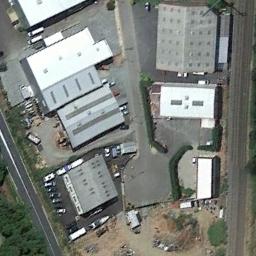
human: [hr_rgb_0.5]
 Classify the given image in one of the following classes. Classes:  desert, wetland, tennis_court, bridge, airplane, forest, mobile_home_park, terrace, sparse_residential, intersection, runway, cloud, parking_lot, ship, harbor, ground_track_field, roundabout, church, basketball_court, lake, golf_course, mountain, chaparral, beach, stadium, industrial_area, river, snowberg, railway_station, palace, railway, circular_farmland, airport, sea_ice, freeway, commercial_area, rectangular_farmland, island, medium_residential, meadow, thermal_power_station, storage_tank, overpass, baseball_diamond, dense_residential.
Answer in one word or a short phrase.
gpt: industrial_area